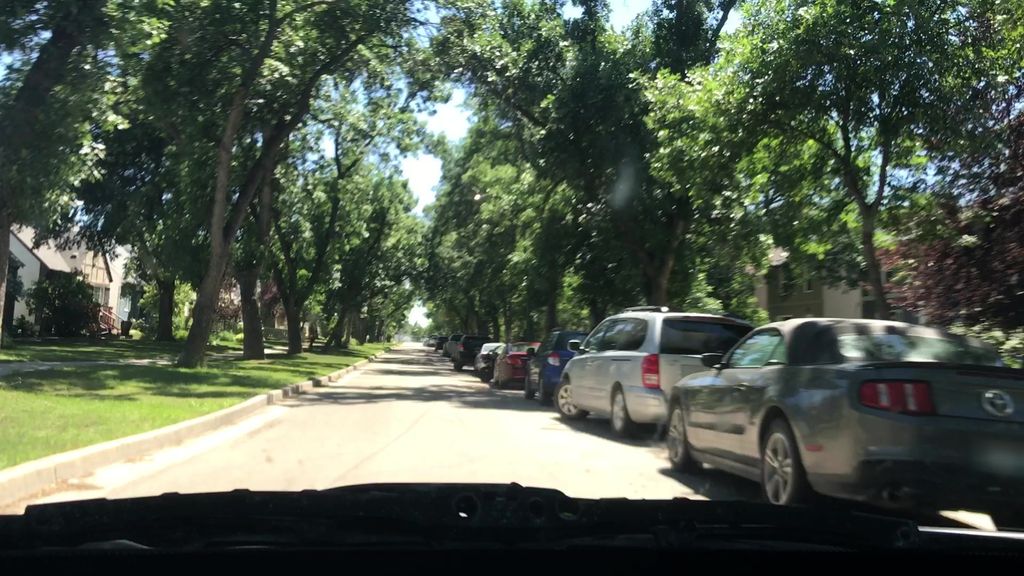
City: winnipeg